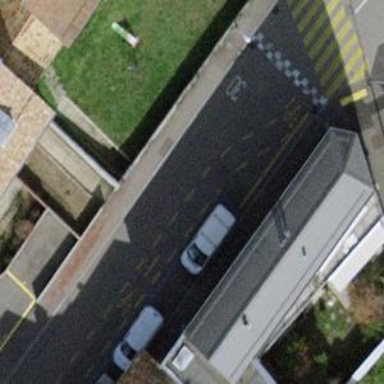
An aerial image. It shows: Residential road with designated cycle lane on the left.